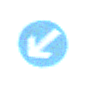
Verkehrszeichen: VorgeschriebeneVorbeifahrtLinks
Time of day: SunriseSunset
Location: Outdoor (Nature)
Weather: Clear
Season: NotSpecified
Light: Natural